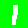
Digit: 1